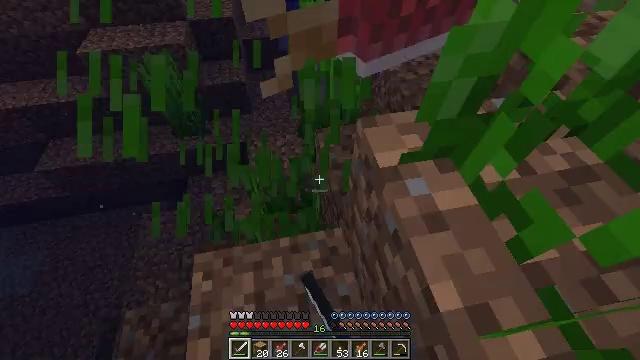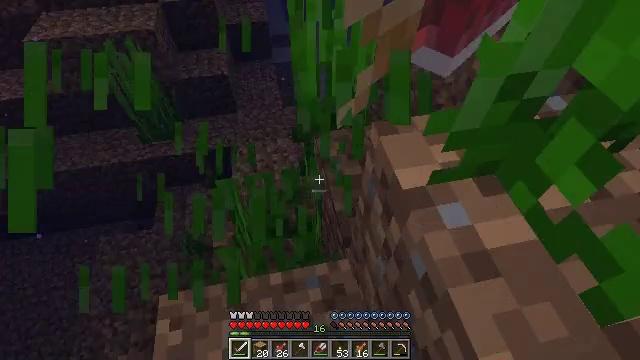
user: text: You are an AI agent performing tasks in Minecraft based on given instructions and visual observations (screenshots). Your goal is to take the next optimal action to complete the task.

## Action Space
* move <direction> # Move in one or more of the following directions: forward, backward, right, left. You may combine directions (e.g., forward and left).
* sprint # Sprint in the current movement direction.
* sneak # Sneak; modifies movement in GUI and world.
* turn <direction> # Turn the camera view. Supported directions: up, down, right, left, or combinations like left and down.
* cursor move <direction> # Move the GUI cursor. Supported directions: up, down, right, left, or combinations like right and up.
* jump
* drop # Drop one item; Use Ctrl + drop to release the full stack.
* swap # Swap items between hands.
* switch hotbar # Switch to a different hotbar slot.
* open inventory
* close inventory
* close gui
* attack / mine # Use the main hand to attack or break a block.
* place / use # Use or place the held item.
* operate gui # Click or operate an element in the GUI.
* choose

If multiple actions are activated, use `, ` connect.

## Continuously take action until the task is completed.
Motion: motion action
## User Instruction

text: Attack the underwater area to get tall seagrass.
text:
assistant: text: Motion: turn up
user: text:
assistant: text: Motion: no_op